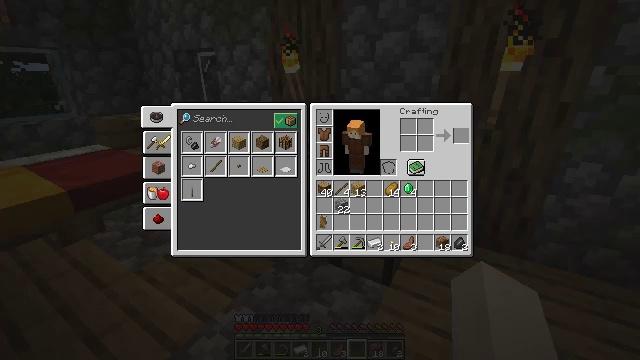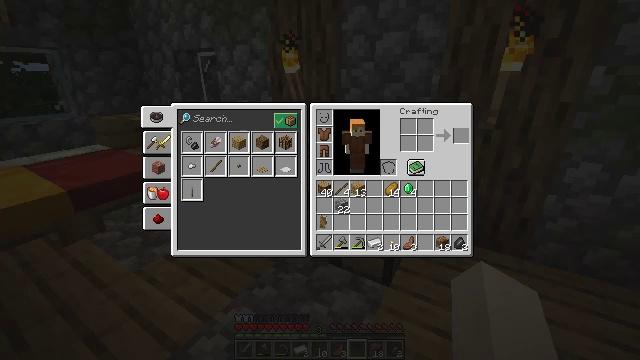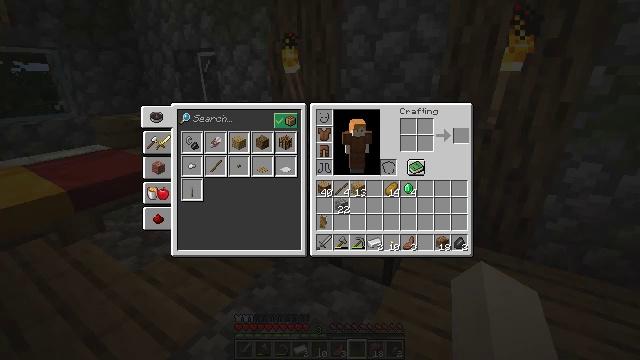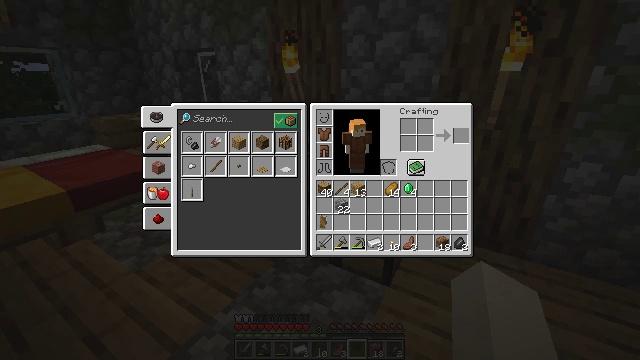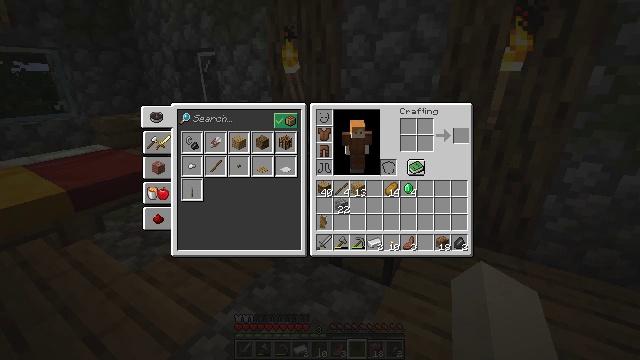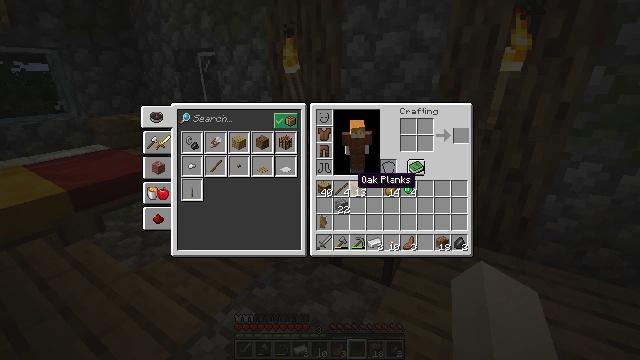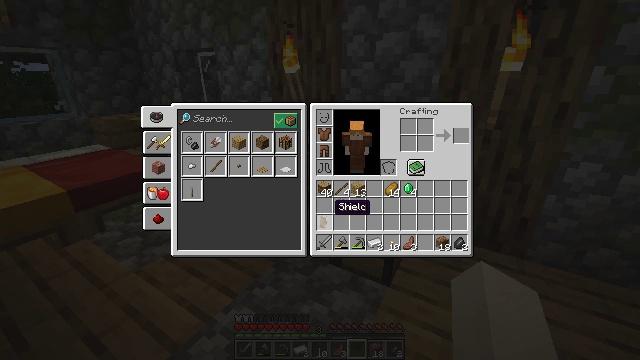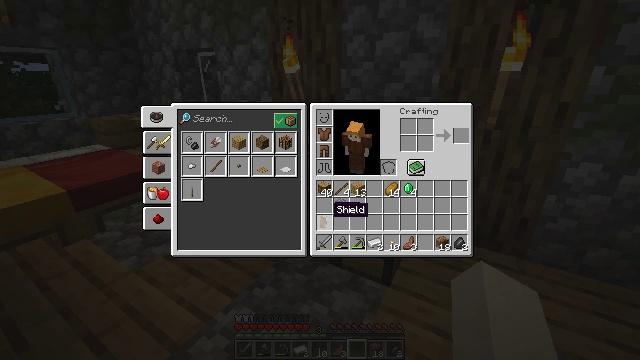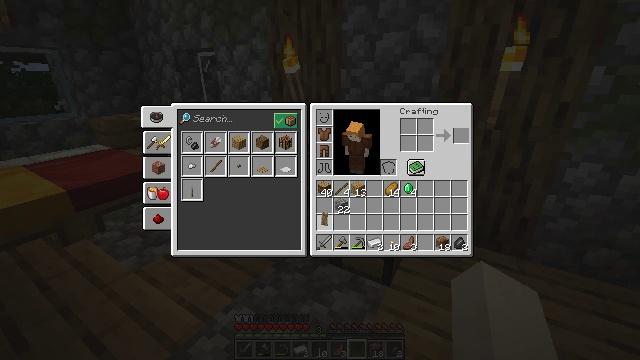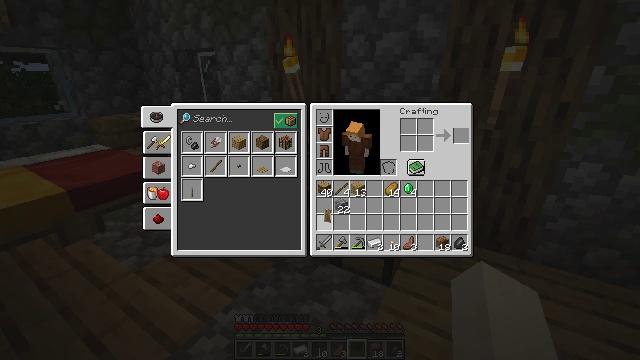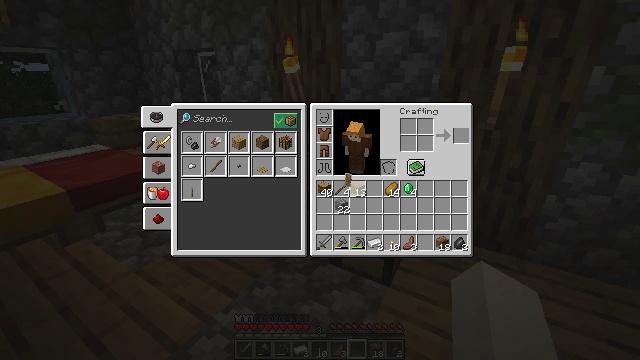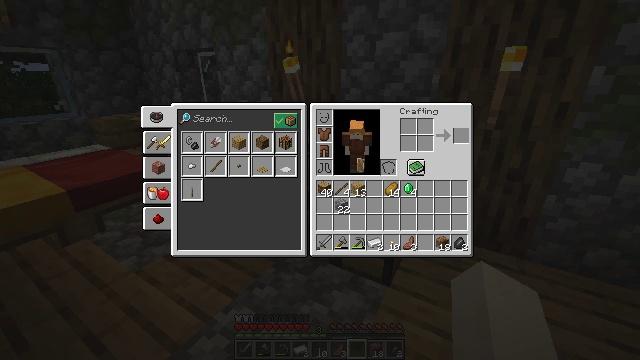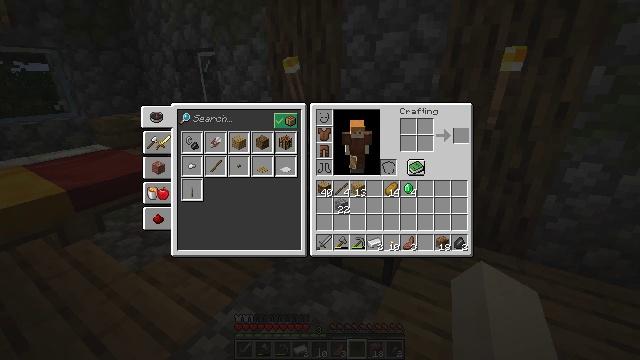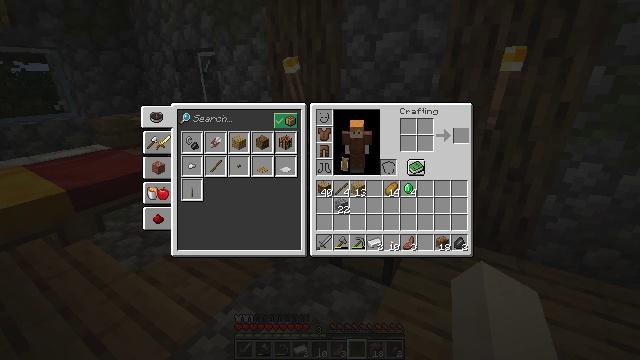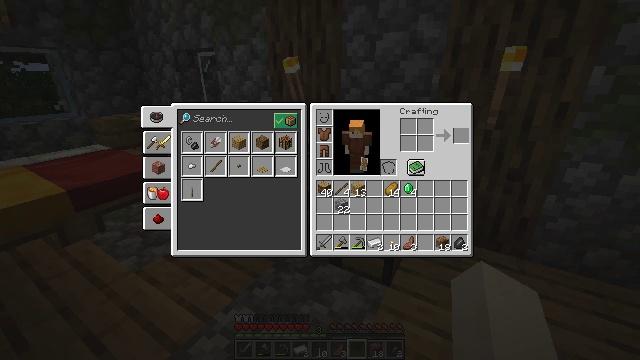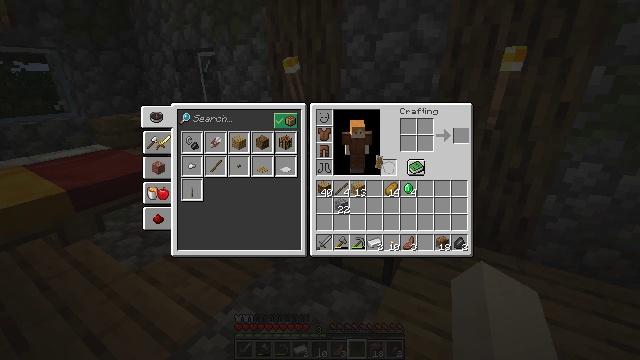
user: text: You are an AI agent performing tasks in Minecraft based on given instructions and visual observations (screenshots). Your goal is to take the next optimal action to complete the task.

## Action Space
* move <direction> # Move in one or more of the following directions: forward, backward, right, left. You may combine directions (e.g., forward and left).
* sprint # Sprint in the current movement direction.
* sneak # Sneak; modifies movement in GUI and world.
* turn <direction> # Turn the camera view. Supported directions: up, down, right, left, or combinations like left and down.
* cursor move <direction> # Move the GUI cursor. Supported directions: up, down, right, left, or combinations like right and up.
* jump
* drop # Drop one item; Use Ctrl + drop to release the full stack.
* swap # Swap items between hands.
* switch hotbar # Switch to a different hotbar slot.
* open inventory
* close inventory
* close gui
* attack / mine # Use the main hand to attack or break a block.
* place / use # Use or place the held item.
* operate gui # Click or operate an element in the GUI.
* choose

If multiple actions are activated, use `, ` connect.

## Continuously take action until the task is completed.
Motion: motion action
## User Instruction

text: Make a fletching table with wood planks and flint.
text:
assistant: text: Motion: turn right
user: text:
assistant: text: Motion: no_op
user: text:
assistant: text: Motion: turn left and down
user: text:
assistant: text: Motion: no_op
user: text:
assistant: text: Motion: turn left and down
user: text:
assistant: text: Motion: turn left and down
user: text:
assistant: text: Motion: no_op
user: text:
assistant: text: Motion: attack / mine
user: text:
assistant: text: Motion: attack / mine
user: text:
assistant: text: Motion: turn right and up
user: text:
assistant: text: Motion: turn right and up
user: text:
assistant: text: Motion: turn left
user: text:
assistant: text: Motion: turn left
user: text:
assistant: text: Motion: turn right
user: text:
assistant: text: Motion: turn right
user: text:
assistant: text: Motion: no_op
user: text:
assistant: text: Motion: attack / mine
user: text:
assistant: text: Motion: attack / mine
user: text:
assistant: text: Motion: no_op
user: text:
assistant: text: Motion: no_op
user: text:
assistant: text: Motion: no_op
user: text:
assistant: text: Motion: no_op
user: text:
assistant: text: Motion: no_op
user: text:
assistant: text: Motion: no_op
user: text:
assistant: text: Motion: no_op
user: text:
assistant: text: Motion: no_op
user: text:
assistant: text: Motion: no_op
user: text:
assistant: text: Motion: no_op
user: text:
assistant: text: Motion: no_op
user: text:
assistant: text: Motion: turn left and down